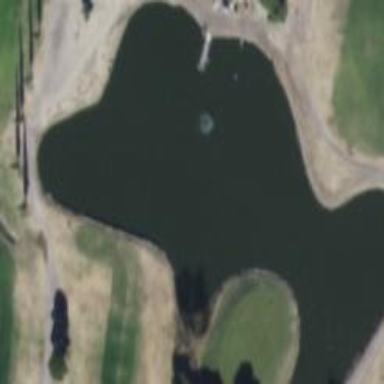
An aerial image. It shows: Water hazard on golf course. The hazard is natural water feature.